Question: I'm using this command to encode videos
'''
$transcode = FFMPEG_BINARY.' -loglevel panic -y -i "'.$files['original'].'" -vf scale='.VIDEO_SIZE_X.':'.VIDEO_SIZE_Y.' -vcodec libx264 -profile main -preset slow -r 25 -b '.VIDEO_BITRATE.' -maxrate '.VIDEO_BITRATE.' -bufsize 1000k -threads '.VIDEO_THREADS.' -acodec aac -ar 44100 -f mp4 -strict -2 '.$files['mp4'];
where: VIDEO_SIZE_X = 640 and VIDEO_SIZE_Y = 480, VIDEO_BITRATE = 900k
'''
it all seems to work fine, but the problem I'm having is that the video is not resized to the desired size which is 640x480

^ This is the output from vlc
It looks like there's some reference to the desired size, but the video is not scaled/cropped,
what's the correct way of scaling videos in order to have the desired size? I don't mind having black stripes above and below or bands at the sides.
so, here's a bit of debugging as requested:
'''
/usr/bin/ffmpeg -loglevel panic -y -i "in.wmv" -vf scale=640:480 -vcodec libx264 -profile main -preset slow -r 25 -b 900k -maxrate 900k -bufsize 1000k -threads 8 -acodec aac -ar 44100 -f mp4 -strict -2 out.mp4
'''
original video:
'''
[wmv3 @ 0x13245c0] Extra data: 8 bits left, value: 20
Input #0, asf, from 'in.wmv':
Metadata:
WMFSDKVersion : 12.0.9600.16384
WMFSDKNeeded : 0.0.0.0000
IsVBR : 1
VBR Peak : 313
Buffer Average : 397
Duration: 00:06:09.13, start: 0.000000, bitrate: 2111 kb/s
Stream #0:0: Audio: wmav2 (a[1][0][0] / 0x0161), 48000 Hz, 2 channels, s16, 96 kb/s
Stream #0:1: Video: wmv3 (Main) (WMV3 / 0x33564D57), yuv420p, 860x484, 2000 kb/s, SAR 1:1 DAR 215:121, 29.97 tbr, 1k tbn, 1k tbc
[wmv3 @ 0x13245c0] Extra data: 8 bits left, value: 20
'''
while the result is:
'''
Input #0, mov,mp4,m4a,3gp,3g2,mj2, from 'out.mp4':
Metadata:
major_brand : isom
minor_version : 512
compatible_brands: isomiso2avc1mp41
encoder : Lavf54.29.104
Duration: 00:06:08.76, start: 0.000000, bitrate: 975 kb/s
Stream #0:0(und): Video: h264 (Main) (avc1 / 0x31637661), yuv420p, 640x480 [SAR 645:484 DAR 215:121], 842 kb/s, 25 fps, 25 tbr, 25 tbn, 50 tbc
Metadata:
handler_name : VideoHandler
Stream #0:1(und): Audio: aac (mp4a / 0x6134706D), 44100 Hz, stereo, s16, 125 kb/s
Metadata:
handler_name : SoundHandler
'''
cheers
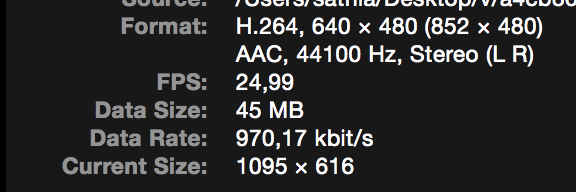
Answer: The ffmpeg report for in.wmv shows:
'''
860x484 SAR 1:1 DAR 215:121
'''
The DAR (display aspect ratio) of 215:121 comes out to 1.77 (16x9). So your source is 16x9.
The ffmpeg report which you posted for out.mp4 shows:
'''
640x480 SAR 645:484 DAR 215:121
'''
Again, the display aspect ratio is 16x9. You may notice that the sample aspect ratio on the output is 645:484. This means that the pixels in the output are not perfect squares. Rather, they are wide rectangles. That is because 640x480 with square pixels has an aspect ratio of 4x3.
If you don't want to encode with non-square pixels, you have two options:
1) Encode to a natural 16x9 format. In this case, 854x480 would be the most natural choice.
2) Add pillarbars. You can do that by scaling to a smaller format that fits in 640x480 and then adding padding:
'''
ffmpeg -i in.wmv -vf "scale=(iw*sar)*min(640/(iw*sar)\,480/ih):ih*min(640/(iw*sar)\,480/ih), pad=640:480:(640-iw*min(640/iw\,480/ih))/2:(480-ih*min(640/iw\,480/ih))/2" output.mp4
'''
The above command will scale the input image to fill the width or height (whichever gets filled first) and then it pads the top or the sides to fill the frame. This will work with any size or format of input file. The variables (iw, sar, ih) get substituted by ffmpeg - you don't have to fill those in. You just have to fill in the input and output file names.